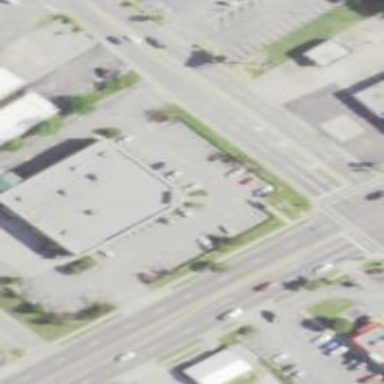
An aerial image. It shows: Building.